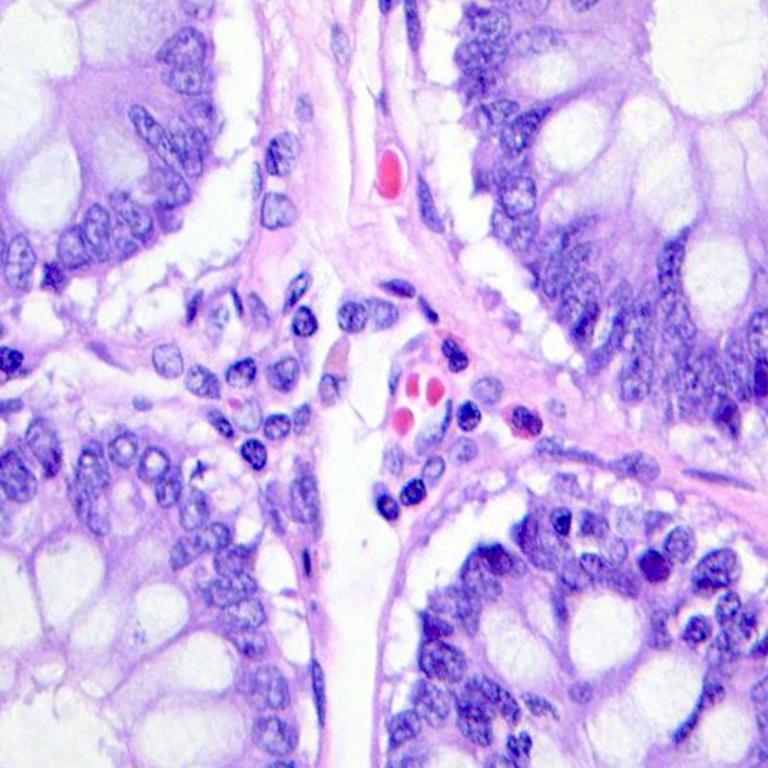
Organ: colon
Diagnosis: benign